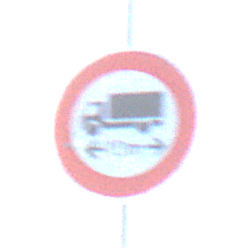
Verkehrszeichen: TatsaechlicheLaenge
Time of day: SunriseSunset
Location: Outdoor (Beach)
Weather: PartlyCloudy
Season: NotSpecified
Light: Natural